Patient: sex M, age 70
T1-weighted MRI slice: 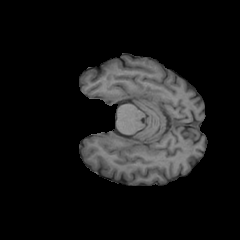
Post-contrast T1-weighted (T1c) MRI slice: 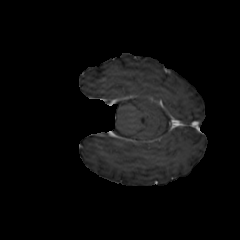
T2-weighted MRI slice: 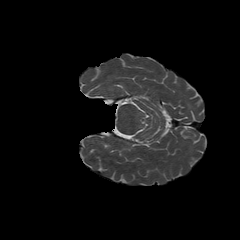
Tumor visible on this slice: no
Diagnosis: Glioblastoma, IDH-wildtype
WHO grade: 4